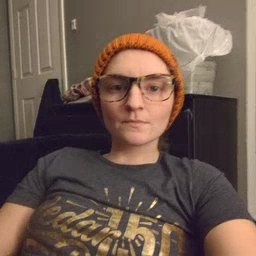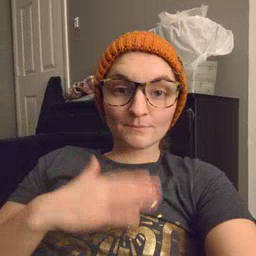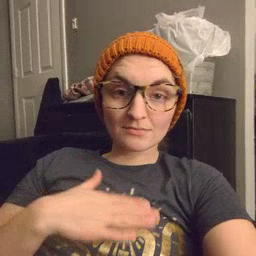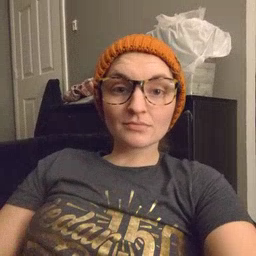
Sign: please